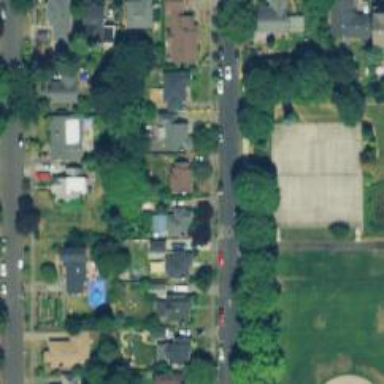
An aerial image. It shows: Residential road with asphalt surface. Sidewalk is present on the left side.